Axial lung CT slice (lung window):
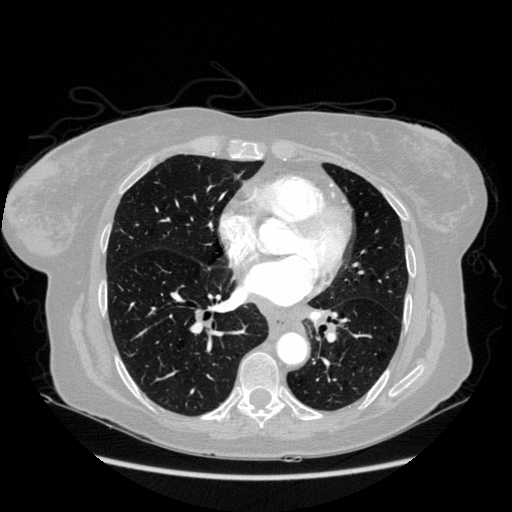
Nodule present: no